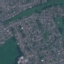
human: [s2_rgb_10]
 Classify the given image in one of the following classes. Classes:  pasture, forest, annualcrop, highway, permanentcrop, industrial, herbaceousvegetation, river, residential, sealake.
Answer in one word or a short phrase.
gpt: Residential